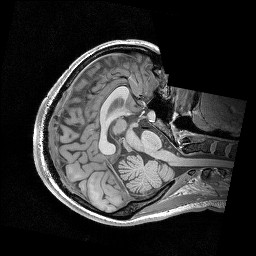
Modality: T1w
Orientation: axial